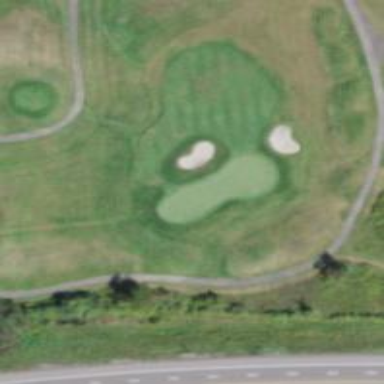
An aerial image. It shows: View of golf hole.